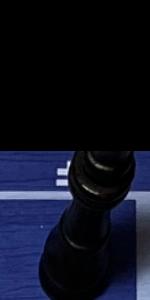
Label: King_Black